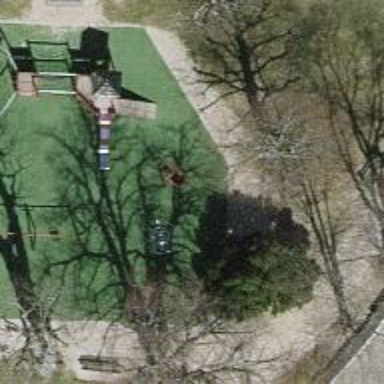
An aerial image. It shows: Playground featuring climbing frame.